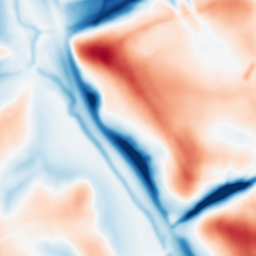
Category: multiscale
Decomposition family: dog_multiscale
Decomposition parameters: sigma_ratio: 1.6
n_scales: 5
base_sigma: 2
Upsampling method: bicubic
Upsampling parameters: scale: 8
Upsampling scale: 8